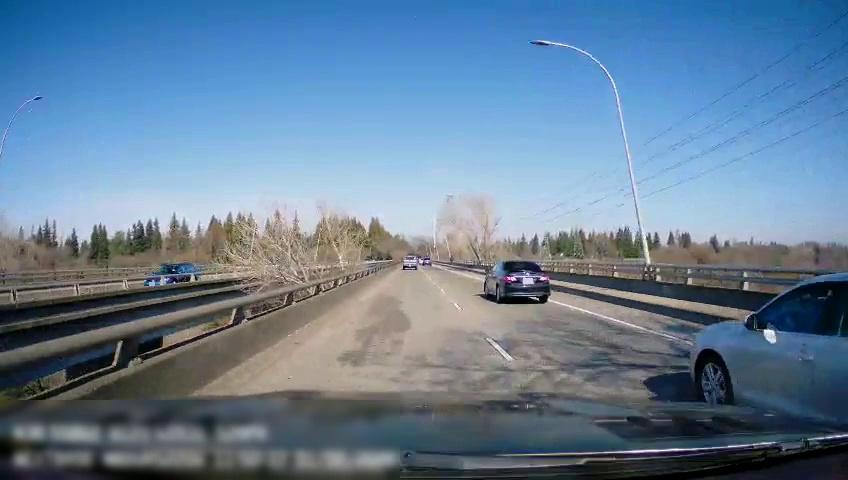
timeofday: Day
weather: Sunny
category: Drivable Space
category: Vehicles | SUV
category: Vehicles | Car
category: Vehicles | Car
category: Vehicles | Truck
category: Pedestrians
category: Lanes | Current Lane
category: Lanes | Alternate Lane